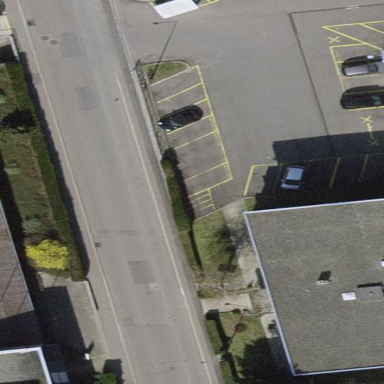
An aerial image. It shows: Street side parking area.